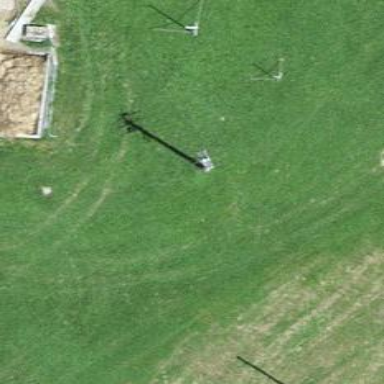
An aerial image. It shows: Minor power line.